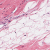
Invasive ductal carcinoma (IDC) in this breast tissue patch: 0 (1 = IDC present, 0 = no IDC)